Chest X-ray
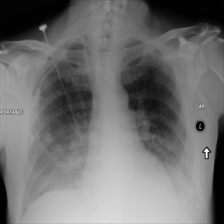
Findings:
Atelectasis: negative
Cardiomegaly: negative
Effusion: positive
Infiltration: positive
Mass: negative
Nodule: negative
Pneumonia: negative
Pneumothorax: negative
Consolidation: negative
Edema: negative
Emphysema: negative
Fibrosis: negative
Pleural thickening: negative
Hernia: negative